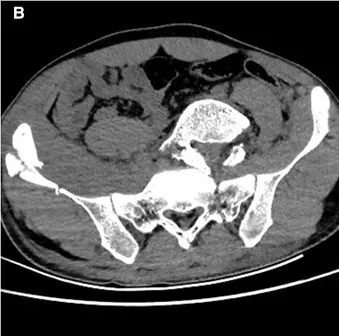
Cross-sectional.
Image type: radiology (ct)